Question: I'm want to plot a stripchart with R.
'''
x <- c(2, 8, 11, 19)
y <- c(12, 7, 8, 0)
stripchart(x)
'''

Thanks for any help.
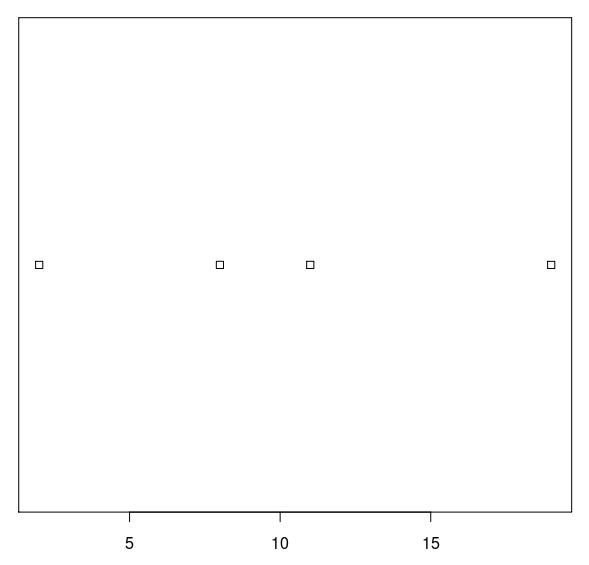
Answer: Since one of your "weights" is a zero maybe this isn't what you're looking for...
'''
stripchart(x, cex=y)
'''
gives different sized points depending on the magnitude of 'y'.